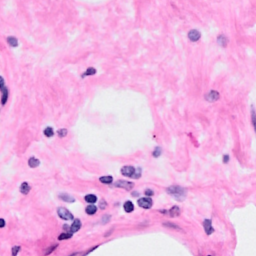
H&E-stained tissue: Breast